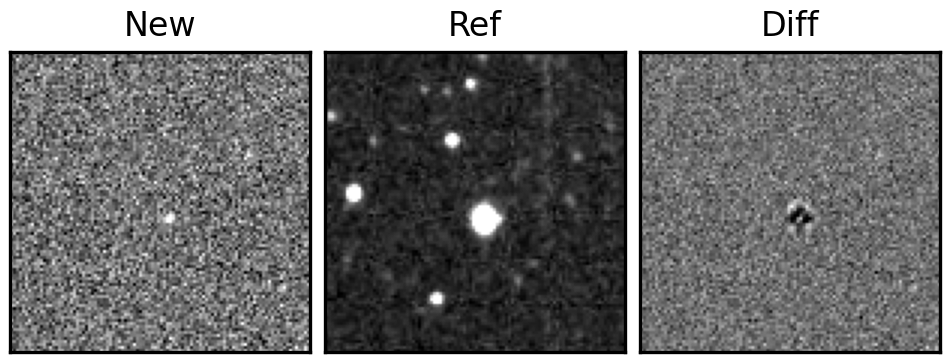
Label: bogus